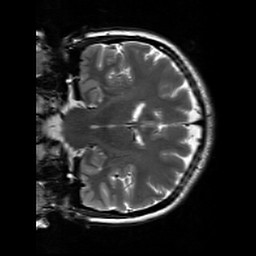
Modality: T2w
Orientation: coronal
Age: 30
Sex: female
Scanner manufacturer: siemens
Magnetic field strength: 3 T
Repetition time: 7 s
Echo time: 0.09 s